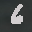
Label: 6